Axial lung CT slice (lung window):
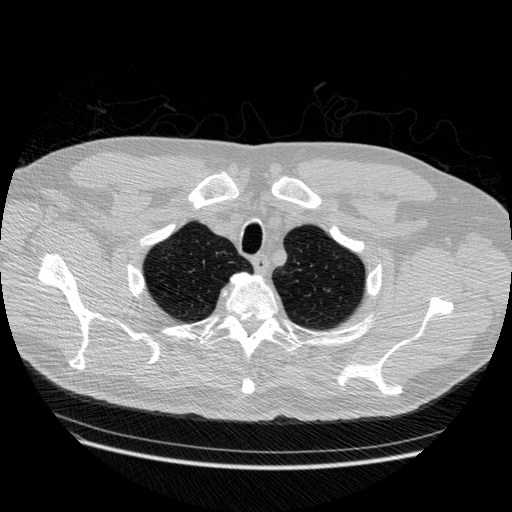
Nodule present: no